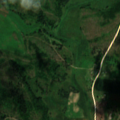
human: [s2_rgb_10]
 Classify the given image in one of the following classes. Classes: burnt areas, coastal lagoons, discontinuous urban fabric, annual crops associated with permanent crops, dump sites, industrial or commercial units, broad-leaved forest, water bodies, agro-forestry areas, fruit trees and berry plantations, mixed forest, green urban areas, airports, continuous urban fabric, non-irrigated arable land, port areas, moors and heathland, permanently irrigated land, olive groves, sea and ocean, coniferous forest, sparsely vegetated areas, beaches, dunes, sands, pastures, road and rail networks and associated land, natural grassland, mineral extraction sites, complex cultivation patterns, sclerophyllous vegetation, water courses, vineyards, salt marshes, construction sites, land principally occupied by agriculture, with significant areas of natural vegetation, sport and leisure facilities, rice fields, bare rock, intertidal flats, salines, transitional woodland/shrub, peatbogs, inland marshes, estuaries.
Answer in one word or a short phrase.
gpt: pastures, complex cultivation patterns, transitional woodland/shrub